Question: I'm using bootstrap model to edit table values. It works perfectly. But when I'm using BootstrapValidator plugin to validate that modal there's a problem. Problem is when I click edit first time and load model it works normally. Then if I click edit again in the same page, validation errors belongs to previous one still shows. Screen shot displays here,

Modal Call
'''
<a data-toggle="modal" data-target="#dealModal" onclick="ajax_get_edit_data('.$id.');"></a>
'''
Validations
'''
<script type="text/javascript">
$(document).ready(function () {
$('#dealForm')
.bootstrapValidator({
message: 'This value is not valid',
fields: {
deal_description: {
message: 'The deal discription is not valid',
validators: {
notEmpty: {
message: 'The deal discription is required and can't be empty'
}
}
}
}
})
.on('success.form.bv', function(e) {
// Prevent form submission
e.preventDefault();
// Get the form instance
var $form = $(e.target);
// Get the BootstrapValidator instance
var bv = $form.data('bootstrapValidator');
// Use Ajax to submit form data
//$.post($form.attr('action'), $form.serialize(), function(result) {
// console.log(result);
//}, 'json');
});
</script>
'''
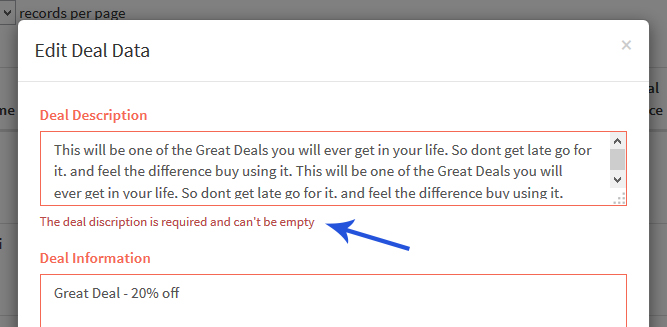
Answer: After form is submitted, call <URL> method:
'''
...
var bv = $form.data('bootstrapValidator');
...
// After successful post
bv.resetForm();
'''